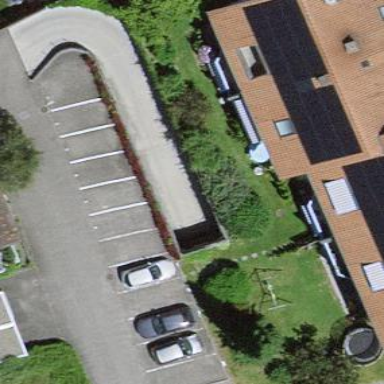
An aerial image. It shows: Parking area with surface.